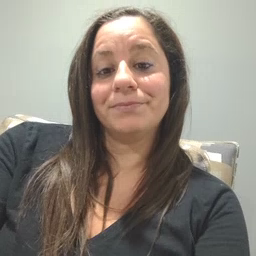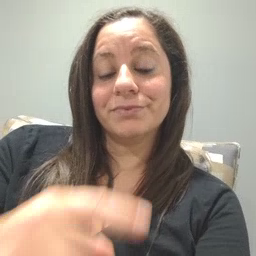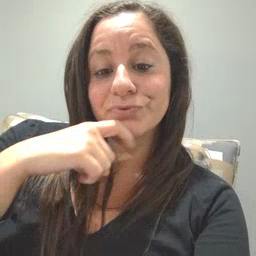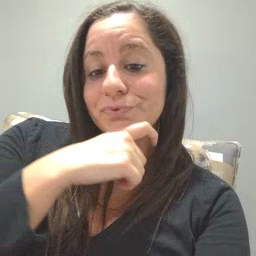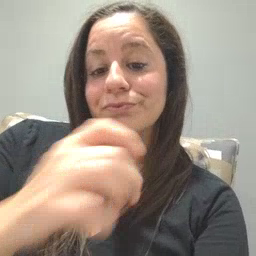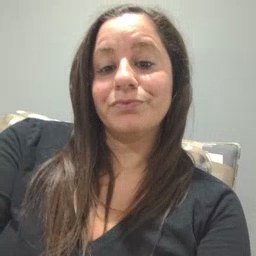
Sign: cereal